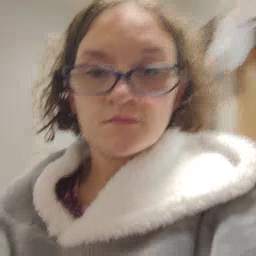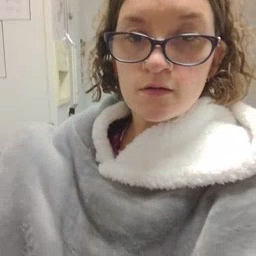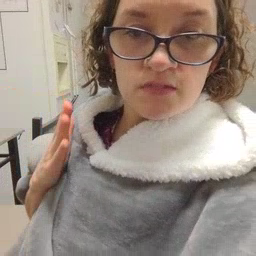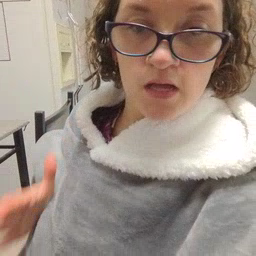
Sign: beside